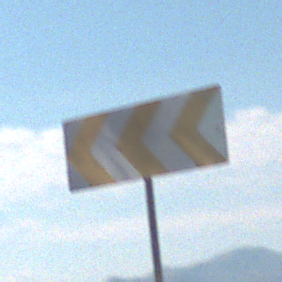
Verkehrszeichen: RichtungstafelnInKurvenGrossRechts
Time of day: Midday
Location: Outdoor (Nature)
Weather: Clear
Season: NotSpecified
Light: Natural